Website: apple
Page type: customer-info-address
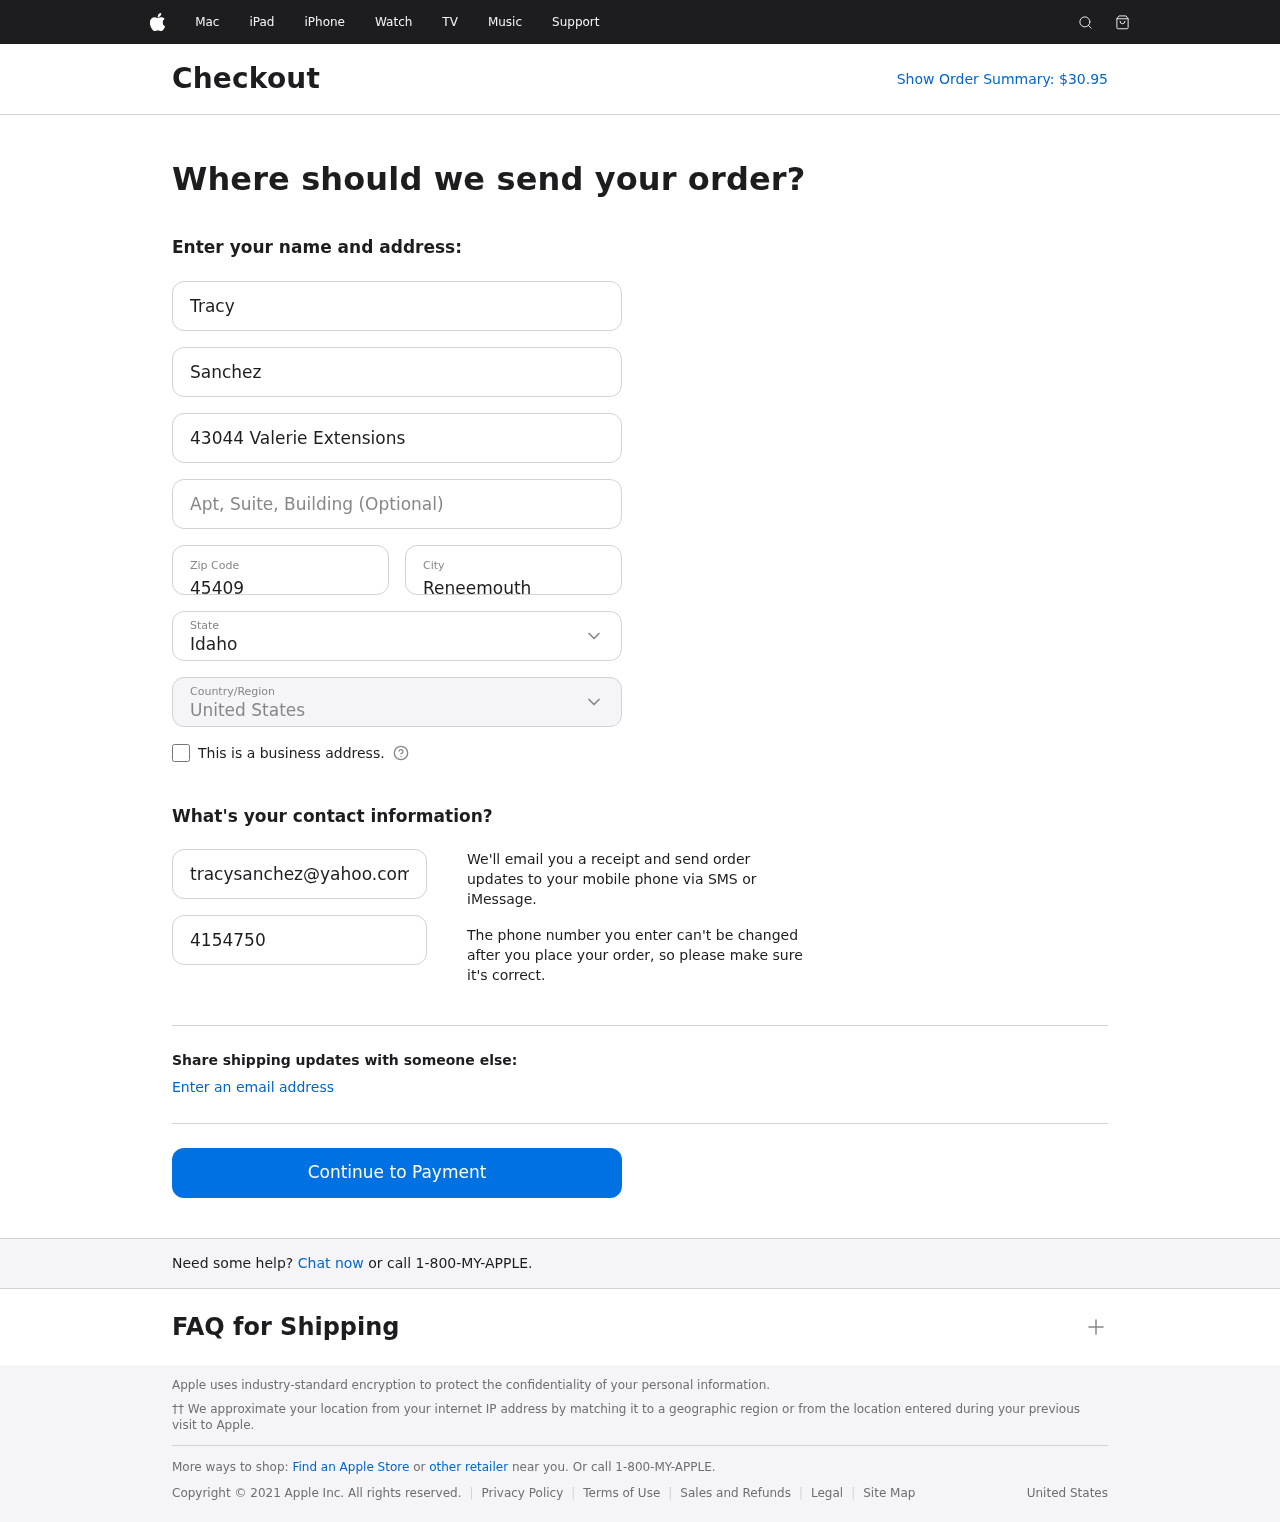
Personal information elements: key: PII_CITY
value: Reneemouth
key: PII_COUNTRY
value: United States
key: PII_EMAIL
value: tracysanchez@yahoo.com
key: PII_FIRSTNAME
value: Tracy
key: PII_LASTNAME
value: Sanchez
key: PII_PHONE
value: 4154750333
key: PII_POSTCODE
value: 45409
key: PII_STATE
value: Idaho
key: PII_STREET
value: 43044 Valerie Extensions
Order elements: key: ORDER_TOTAL
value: Show Order Summary: $30.95